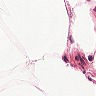
Metastatic tissue present: no